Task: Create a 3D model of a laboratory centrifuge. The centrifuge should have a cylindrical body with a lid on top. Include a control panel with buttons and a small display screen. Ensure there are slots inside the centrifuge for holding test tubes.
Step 423:
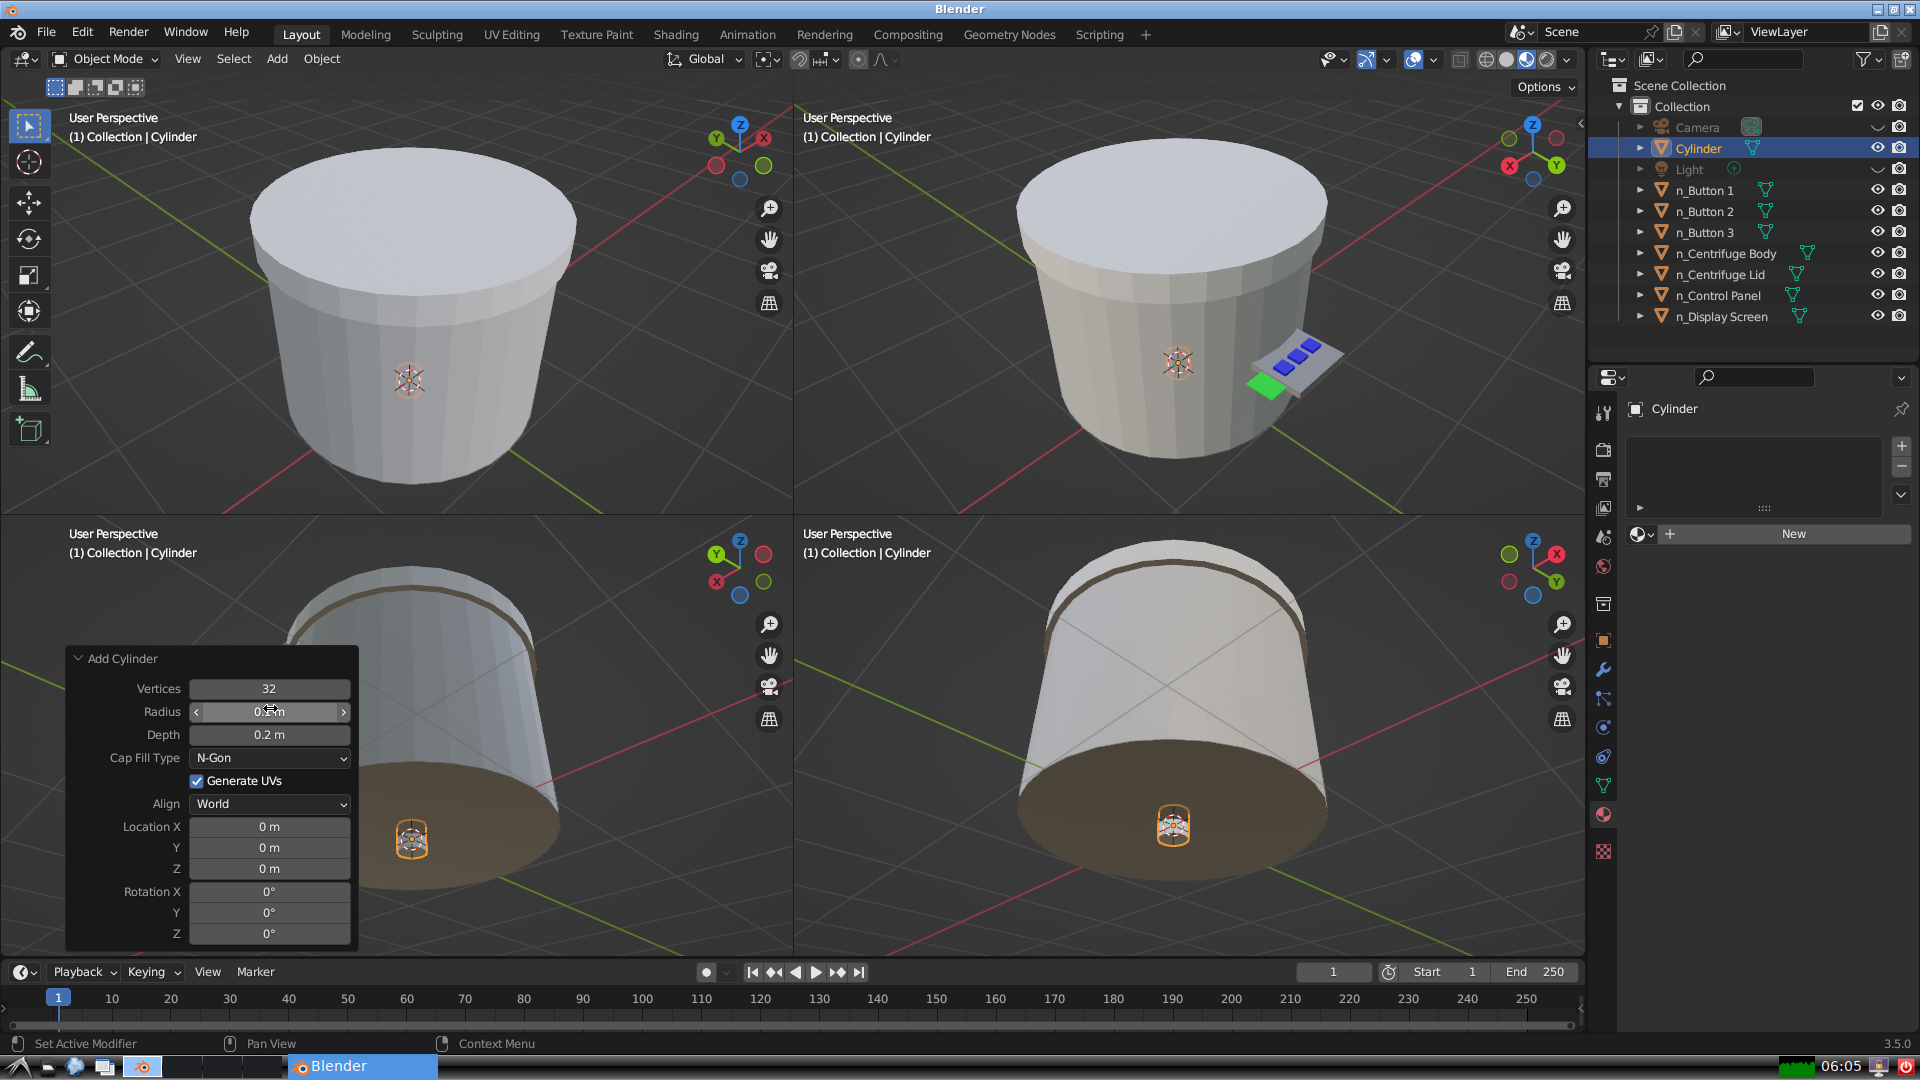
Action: {"mouse_move": [960, 540]}